Interaction volume radius: 10 \u00c5
Interaction volume height: 10 \u00c5
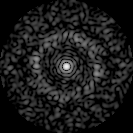
Disorder parameter: 0.8483